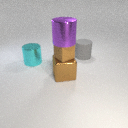
large cyan metal cylinder to the left of large brown metal cube